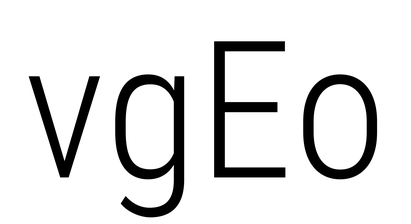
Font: Roboto_Condensed_Light